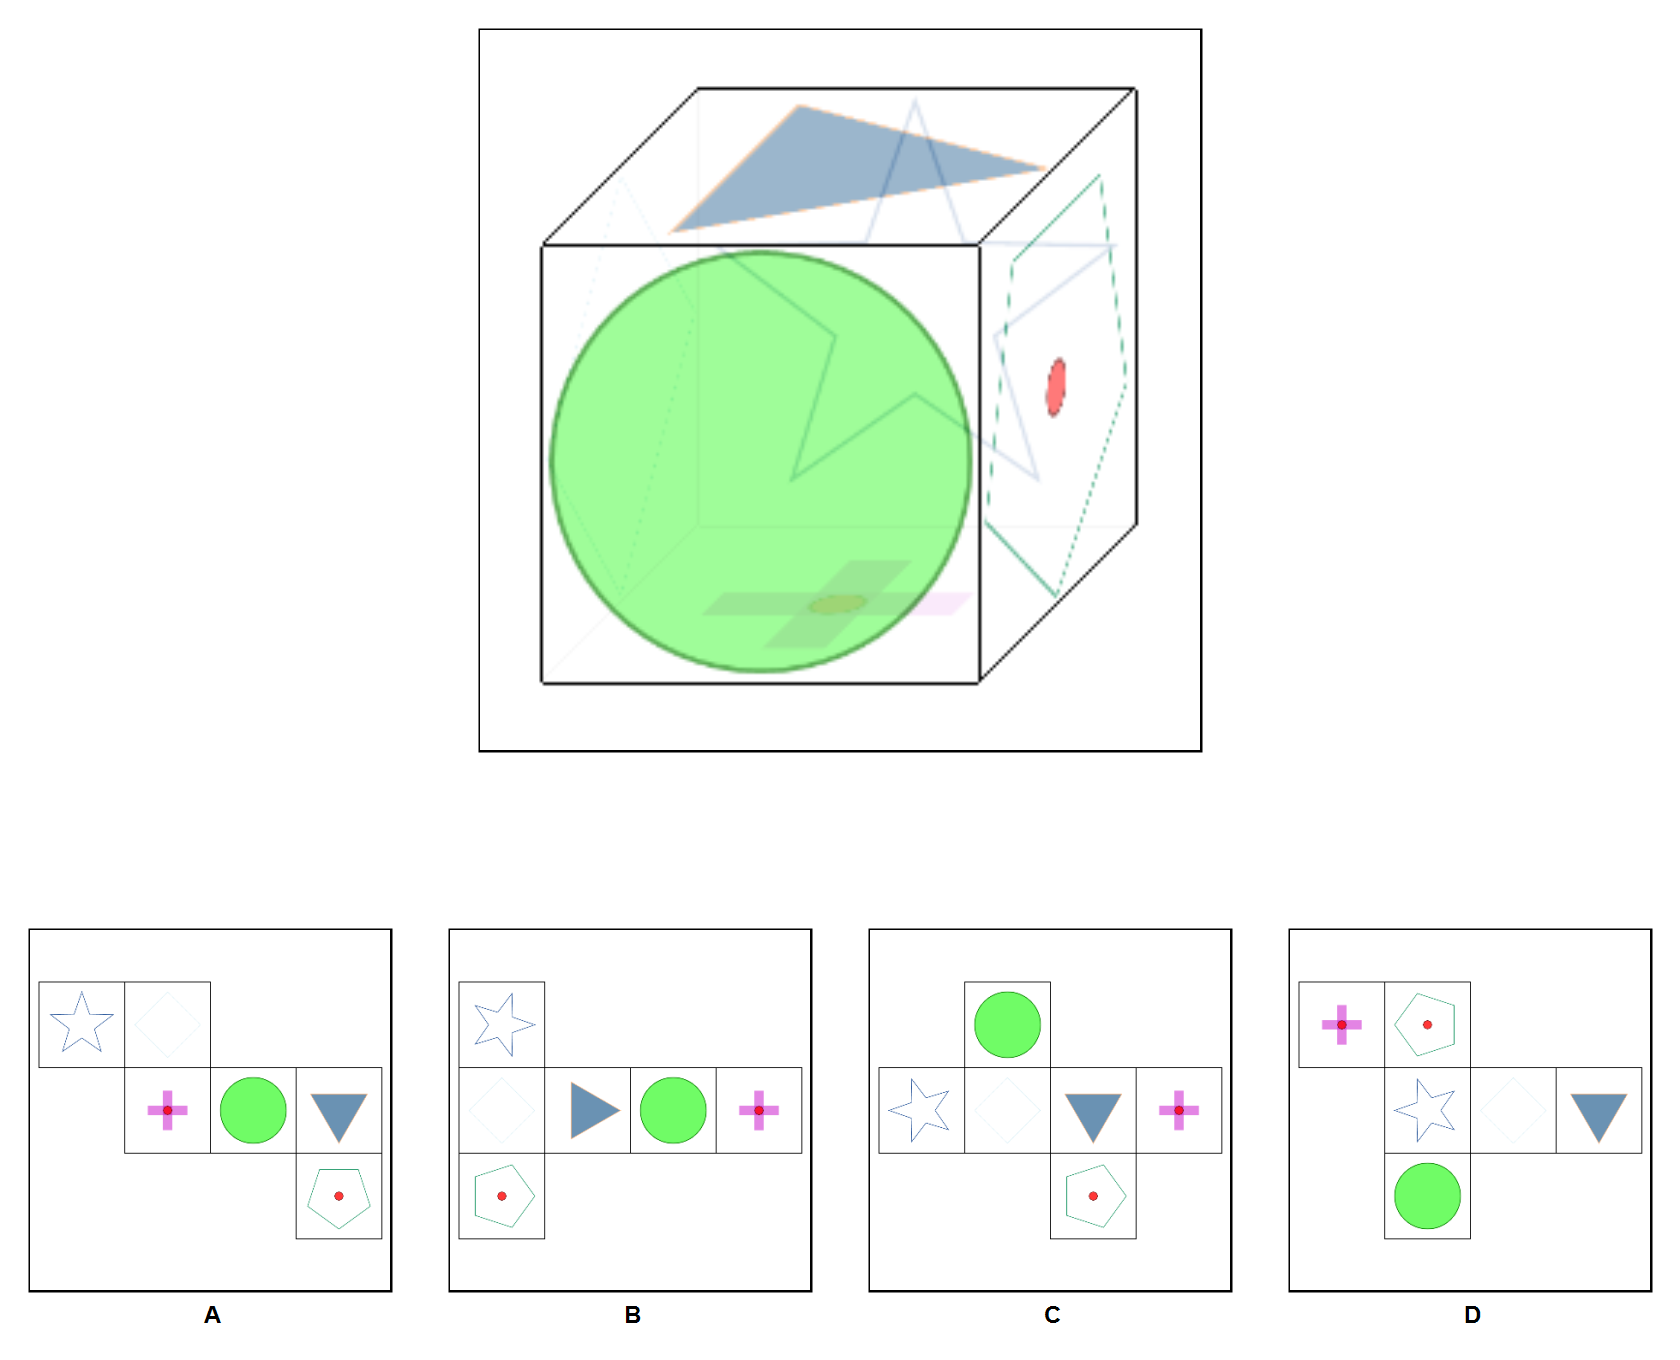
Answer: A